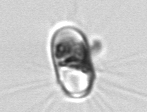
Label: Corethron_hystrix